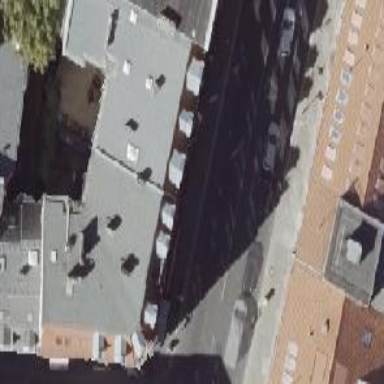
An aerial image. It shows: Image showing building with apartments.